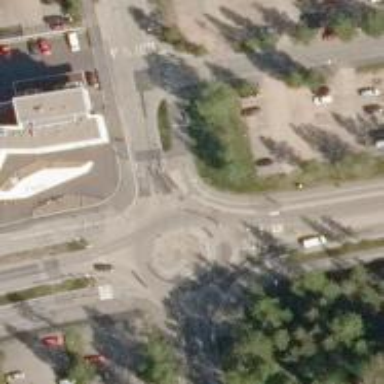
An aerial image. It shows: Secondary road with asphalt surface leading to roundabout junction.